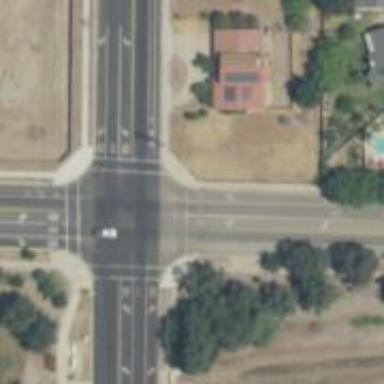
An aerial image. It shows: Uncontrolled road crossing with markings in the form of lines.